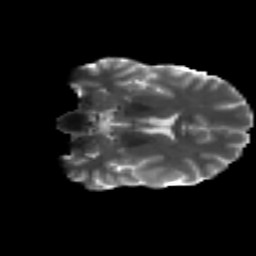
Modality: T2w
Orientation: coronal
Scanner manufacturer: siemens
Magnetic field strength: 3 T
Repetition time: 4.16 s
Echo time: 0.0806 s